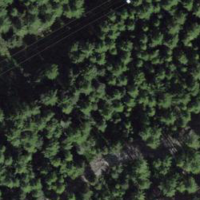
EUNIS habitat code: 43
Species observed at this site:
Rhododendron ferrugineum
Aster alpinus
Larix decidua
Saxifraga aspera
Juncus jacquinii
Leucanthemum halleri
Saxifraga adscendens
Arnica montana
Pilosella officinarum
Saxifraga cuneifolia
Juniperus communis
Campanula barbata
Botrychium lunaria
Orthilia secunda
Alnus alnobetula
Phyteuma betonicifolium
Phyteuma orbiculare